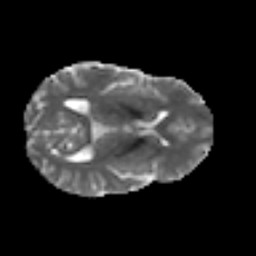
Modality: MD
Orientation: axial
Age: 40
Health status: ill
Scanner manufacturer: philips
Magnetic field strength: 3 T
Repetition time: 9 s
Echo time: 0.127 s